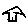
Label: house